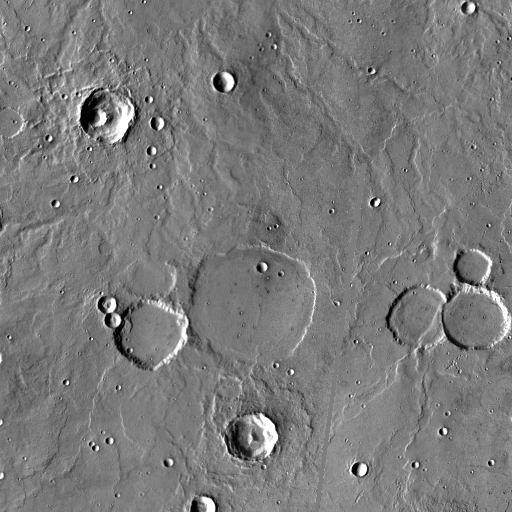
Crater classes present: Background, Other, Layered, Buried, Secondary